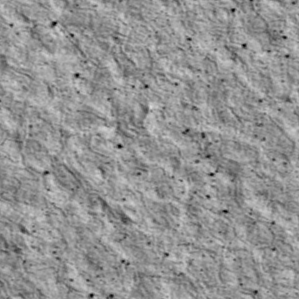
Label: non_frost